Question: Okay so I'm making a Library admin program and I have created a special frame where the user would enter details about a new book. However my method for adding a new book is in a separate class (methods). My question is how can I get the information the user enters in the text fields? Do I have to use something like getters, or is there an easier way. Also keep in mind that I am using the GUI layout (thing) in netbeans, and that I have already actually made the form. (I know it's frowned upon but I'm pressed for time and this is how we were taught.) This is a school project by the way. Thanks.

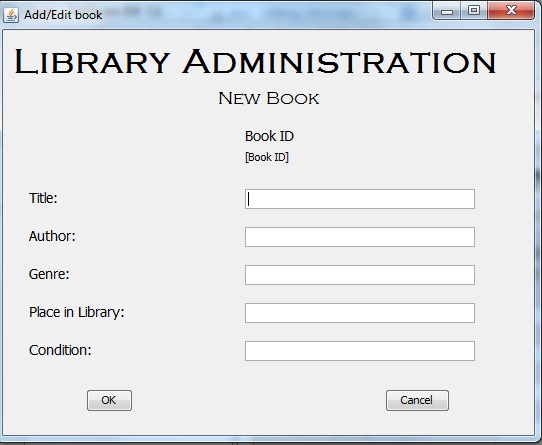
Answer: > Okay so I'm making a Library admin program and I have created a special frame where the user would enter details about a new book.
Usually, a detail window should be a dialog, and likely a modal dialog. I suggest that you display this information in a modal JDialog, not a JFrame. Do this and it will make extracting information from the detail window easier.
> However my method for adding a new book is in a separate class (methods). My question is how can I get the information the user enters in the text fields? Do I have to use something like getters, or is there an easier way.
This begs the question -- what's so hard about using getters? And in fact his is exactly what I suggest that you use! Please note that your question essentially boils down to, "how can I get information on the state of one class's object from within another class's object", and for this getter methods are almost mandatory.
> Also keep in mind that I am using the GUI layout (thing) in netbeans, and that I have already actually made the form. (I know it's frowned upon but I'm pressed for time and this is how we were taught.) This is a school project by the way.
This is unrelated to your current problem and should have little effect on its solution other than if you've hard-coded your "form" as a JFrame, then scrap it and re-do it as a JPanel.
I suggest:
- - - - - - -
For examples of the JOptionPane solutions, including option panes that request information from multiple fields similar to your window above, please see:
- <URL>
---
You state in comment:
> Oh and I was wondering how can I make the field of a normal JOptionpane input dialogue come up with a word already in it like for editing it will show the information stored already?
Please see the example answers that I have listed above as you'll see that they're not examples of a "normal JOptionPane" but rather JOptionPanes that display a GUI that you create. And just the same as it's easy to query the state of this GUI after it is displayed, it's just as easy to the state of the GUI via methods it is displayed.